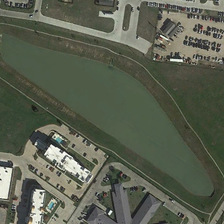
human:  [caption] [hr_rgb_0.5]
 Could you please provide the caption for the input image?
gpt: there are houses and parking lots with automobiles on the bank of a pond with a shape of spindle .

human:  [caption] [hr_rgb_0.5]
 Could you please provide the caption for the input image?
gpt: there are houses and parking lots with automobiles on the bank of a pond with a shape of spindle .

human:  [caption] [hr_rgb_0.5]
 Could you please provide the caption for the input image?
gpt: houses and a parking lot full of cars are surrounding this long narrow triangular pond .

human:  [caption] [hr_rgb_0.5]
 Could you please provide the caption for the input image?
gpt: there are houses and parking lots with automobiles on the bank of a pond with a shape of spindle .

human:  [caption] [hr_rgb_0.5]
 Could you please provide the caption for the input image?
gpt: an irregular pond is near several buildings and a parking lot .